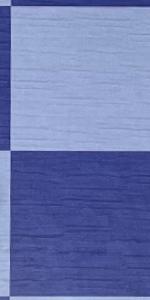
Label: Empty